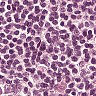
Metastatic tissue present: no